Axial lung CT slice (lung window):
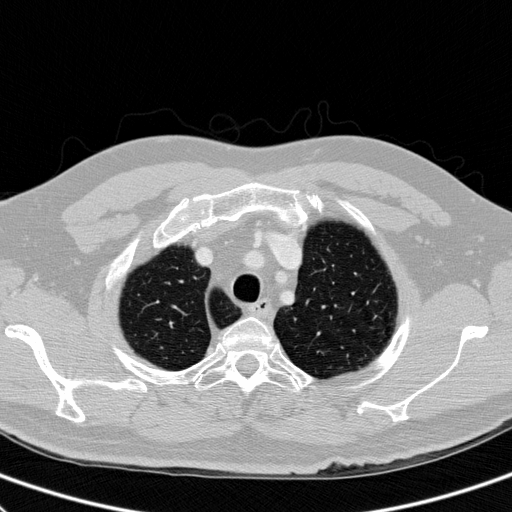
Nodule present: no